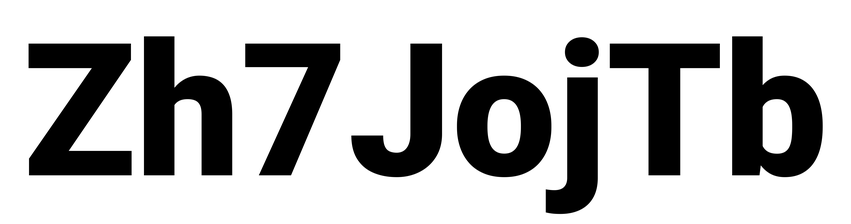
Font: Roboto_Black